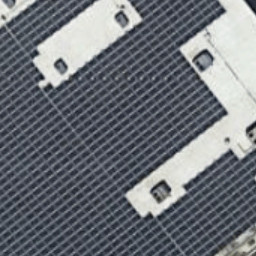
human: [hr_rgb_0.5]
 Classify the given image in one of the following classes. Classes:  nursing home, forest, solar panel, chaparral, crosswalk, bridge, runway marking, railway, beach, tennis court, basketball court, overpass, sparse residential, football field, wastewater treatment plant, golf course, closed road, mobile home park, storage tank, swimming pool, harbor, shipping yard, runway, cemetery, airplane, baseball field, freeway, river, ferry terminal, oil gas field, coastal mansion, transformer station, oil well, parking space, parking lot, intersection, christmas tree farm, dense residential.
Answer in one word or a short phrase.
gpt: solar panel